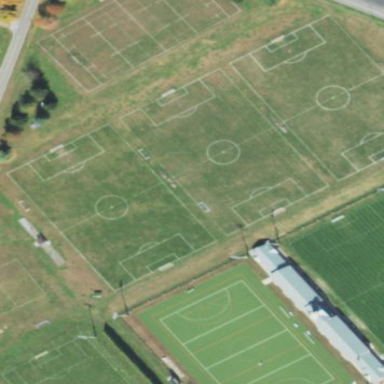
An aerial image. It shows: Soccer pitch for outdoor sports and leisure activities.